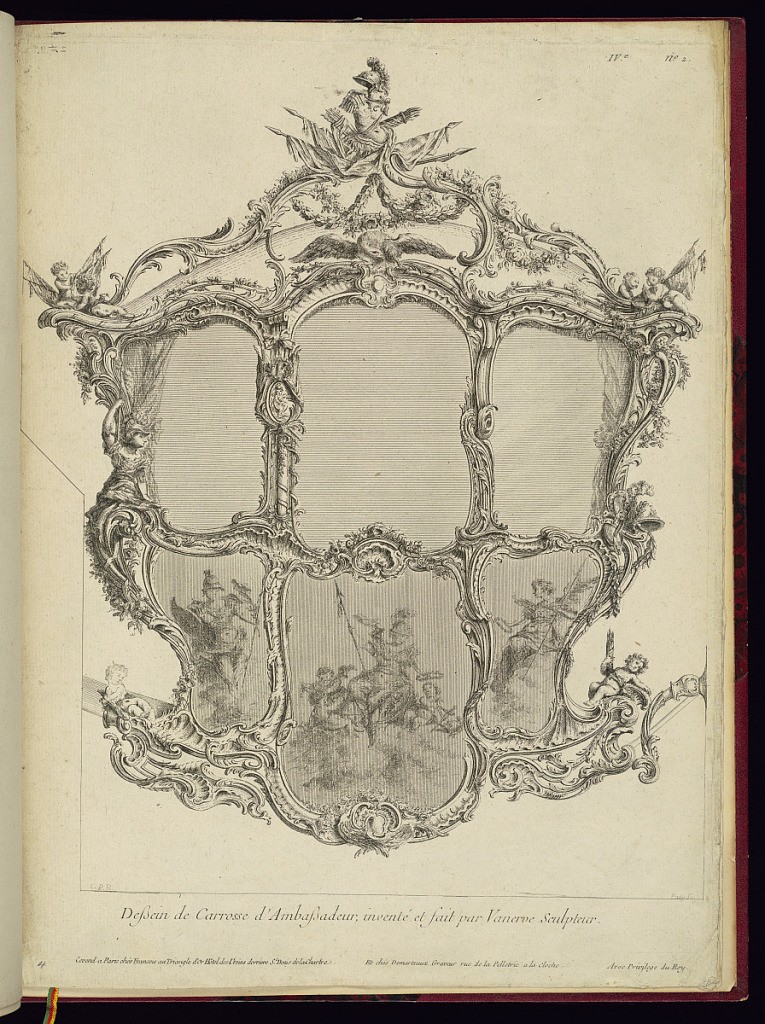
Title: Design for a Carriage Body
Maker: Louis Van Nerven, Dutch, active ca. 1750
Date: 1755–69
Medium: Etching and engraving on paper
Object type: Print
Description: Design for the body of a carriage with three windows decorated with military emblems, putti and rocaille ornament topped with a trophy of arms and armor (armor and spears, and quivers of arrows). The ornament includes festoons of flowers and leaves, scrolling leaves, c-scrolls, s-scrolls, scrolling leaves (rinceaux), cartouches, shells, an eagle, and putti. The door panels feature female figures dressed in armor with putti. The plate is titled, signed, and numbered.